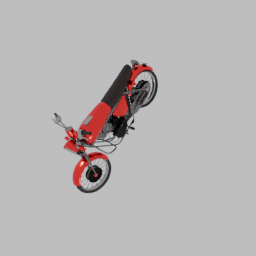
Label: mechanical